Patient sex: M
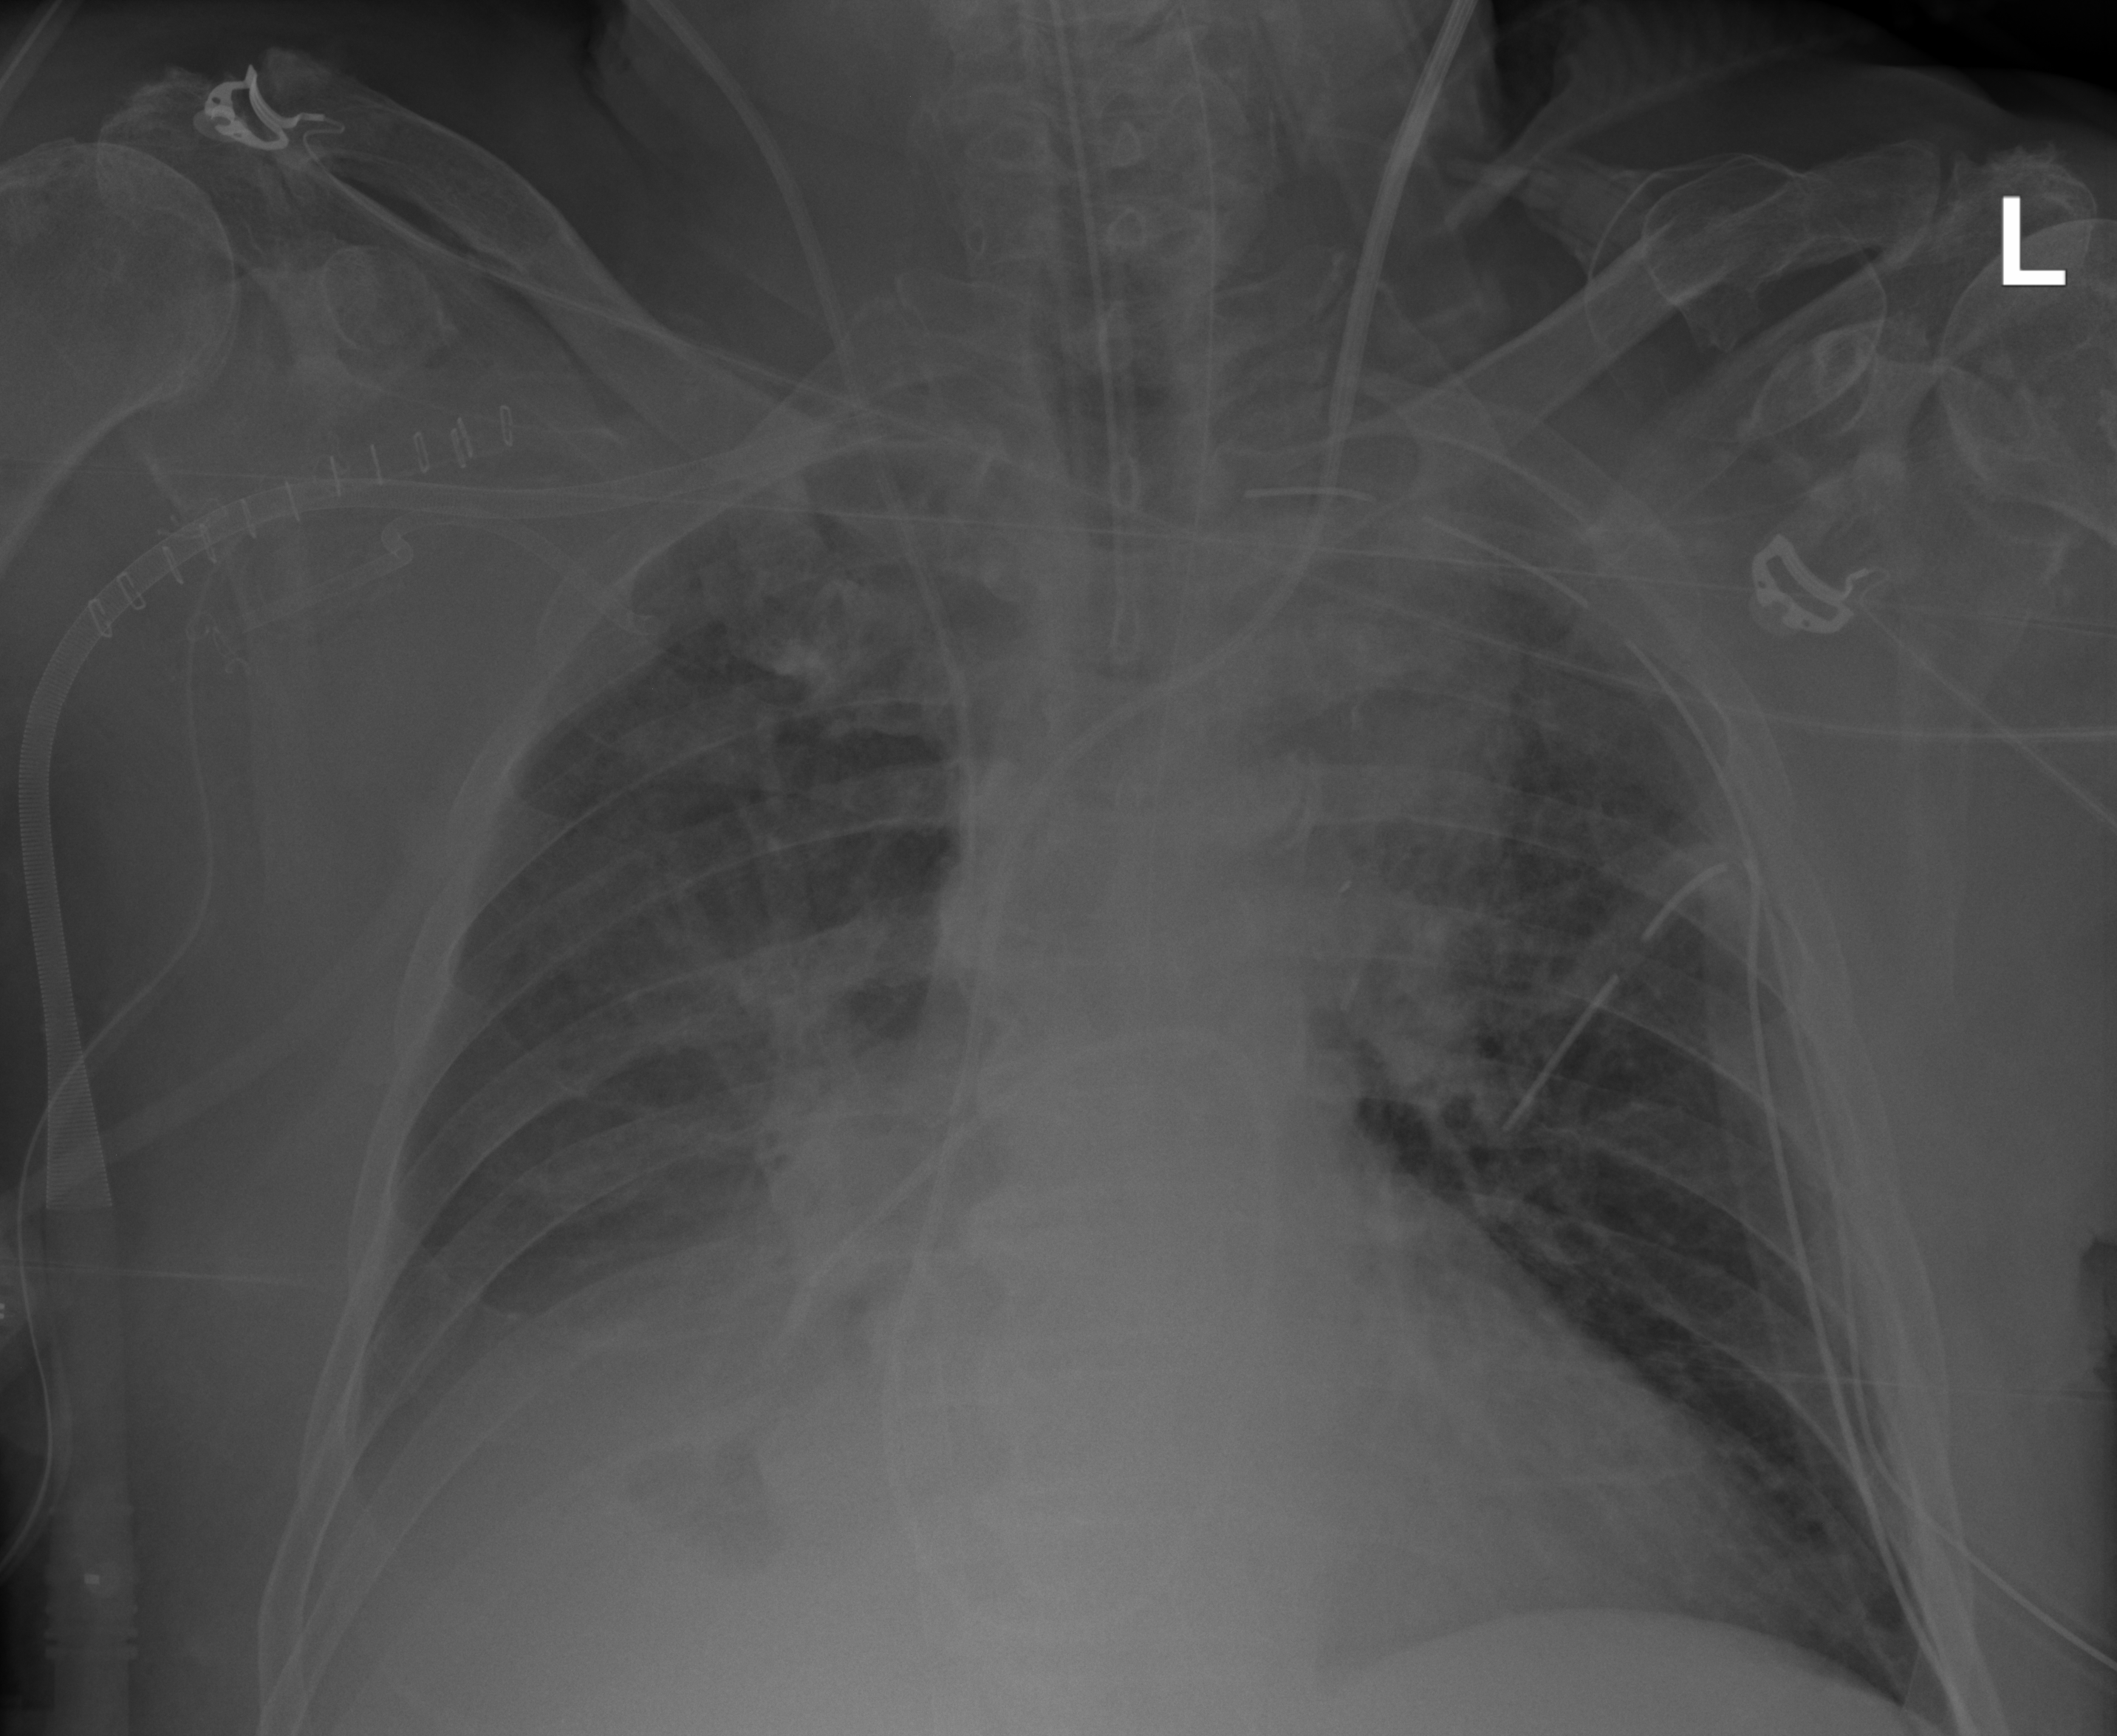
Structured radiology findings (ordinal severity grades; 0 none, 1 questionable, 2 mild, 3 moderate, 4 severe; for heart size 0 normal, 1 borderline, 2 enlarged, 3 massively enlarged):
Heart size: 2
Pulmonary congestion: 2
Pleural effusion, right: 2
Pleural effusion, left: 0
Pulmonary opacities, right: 3
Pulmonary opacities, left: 2
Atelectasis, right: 2
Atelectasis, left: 3